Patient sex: M
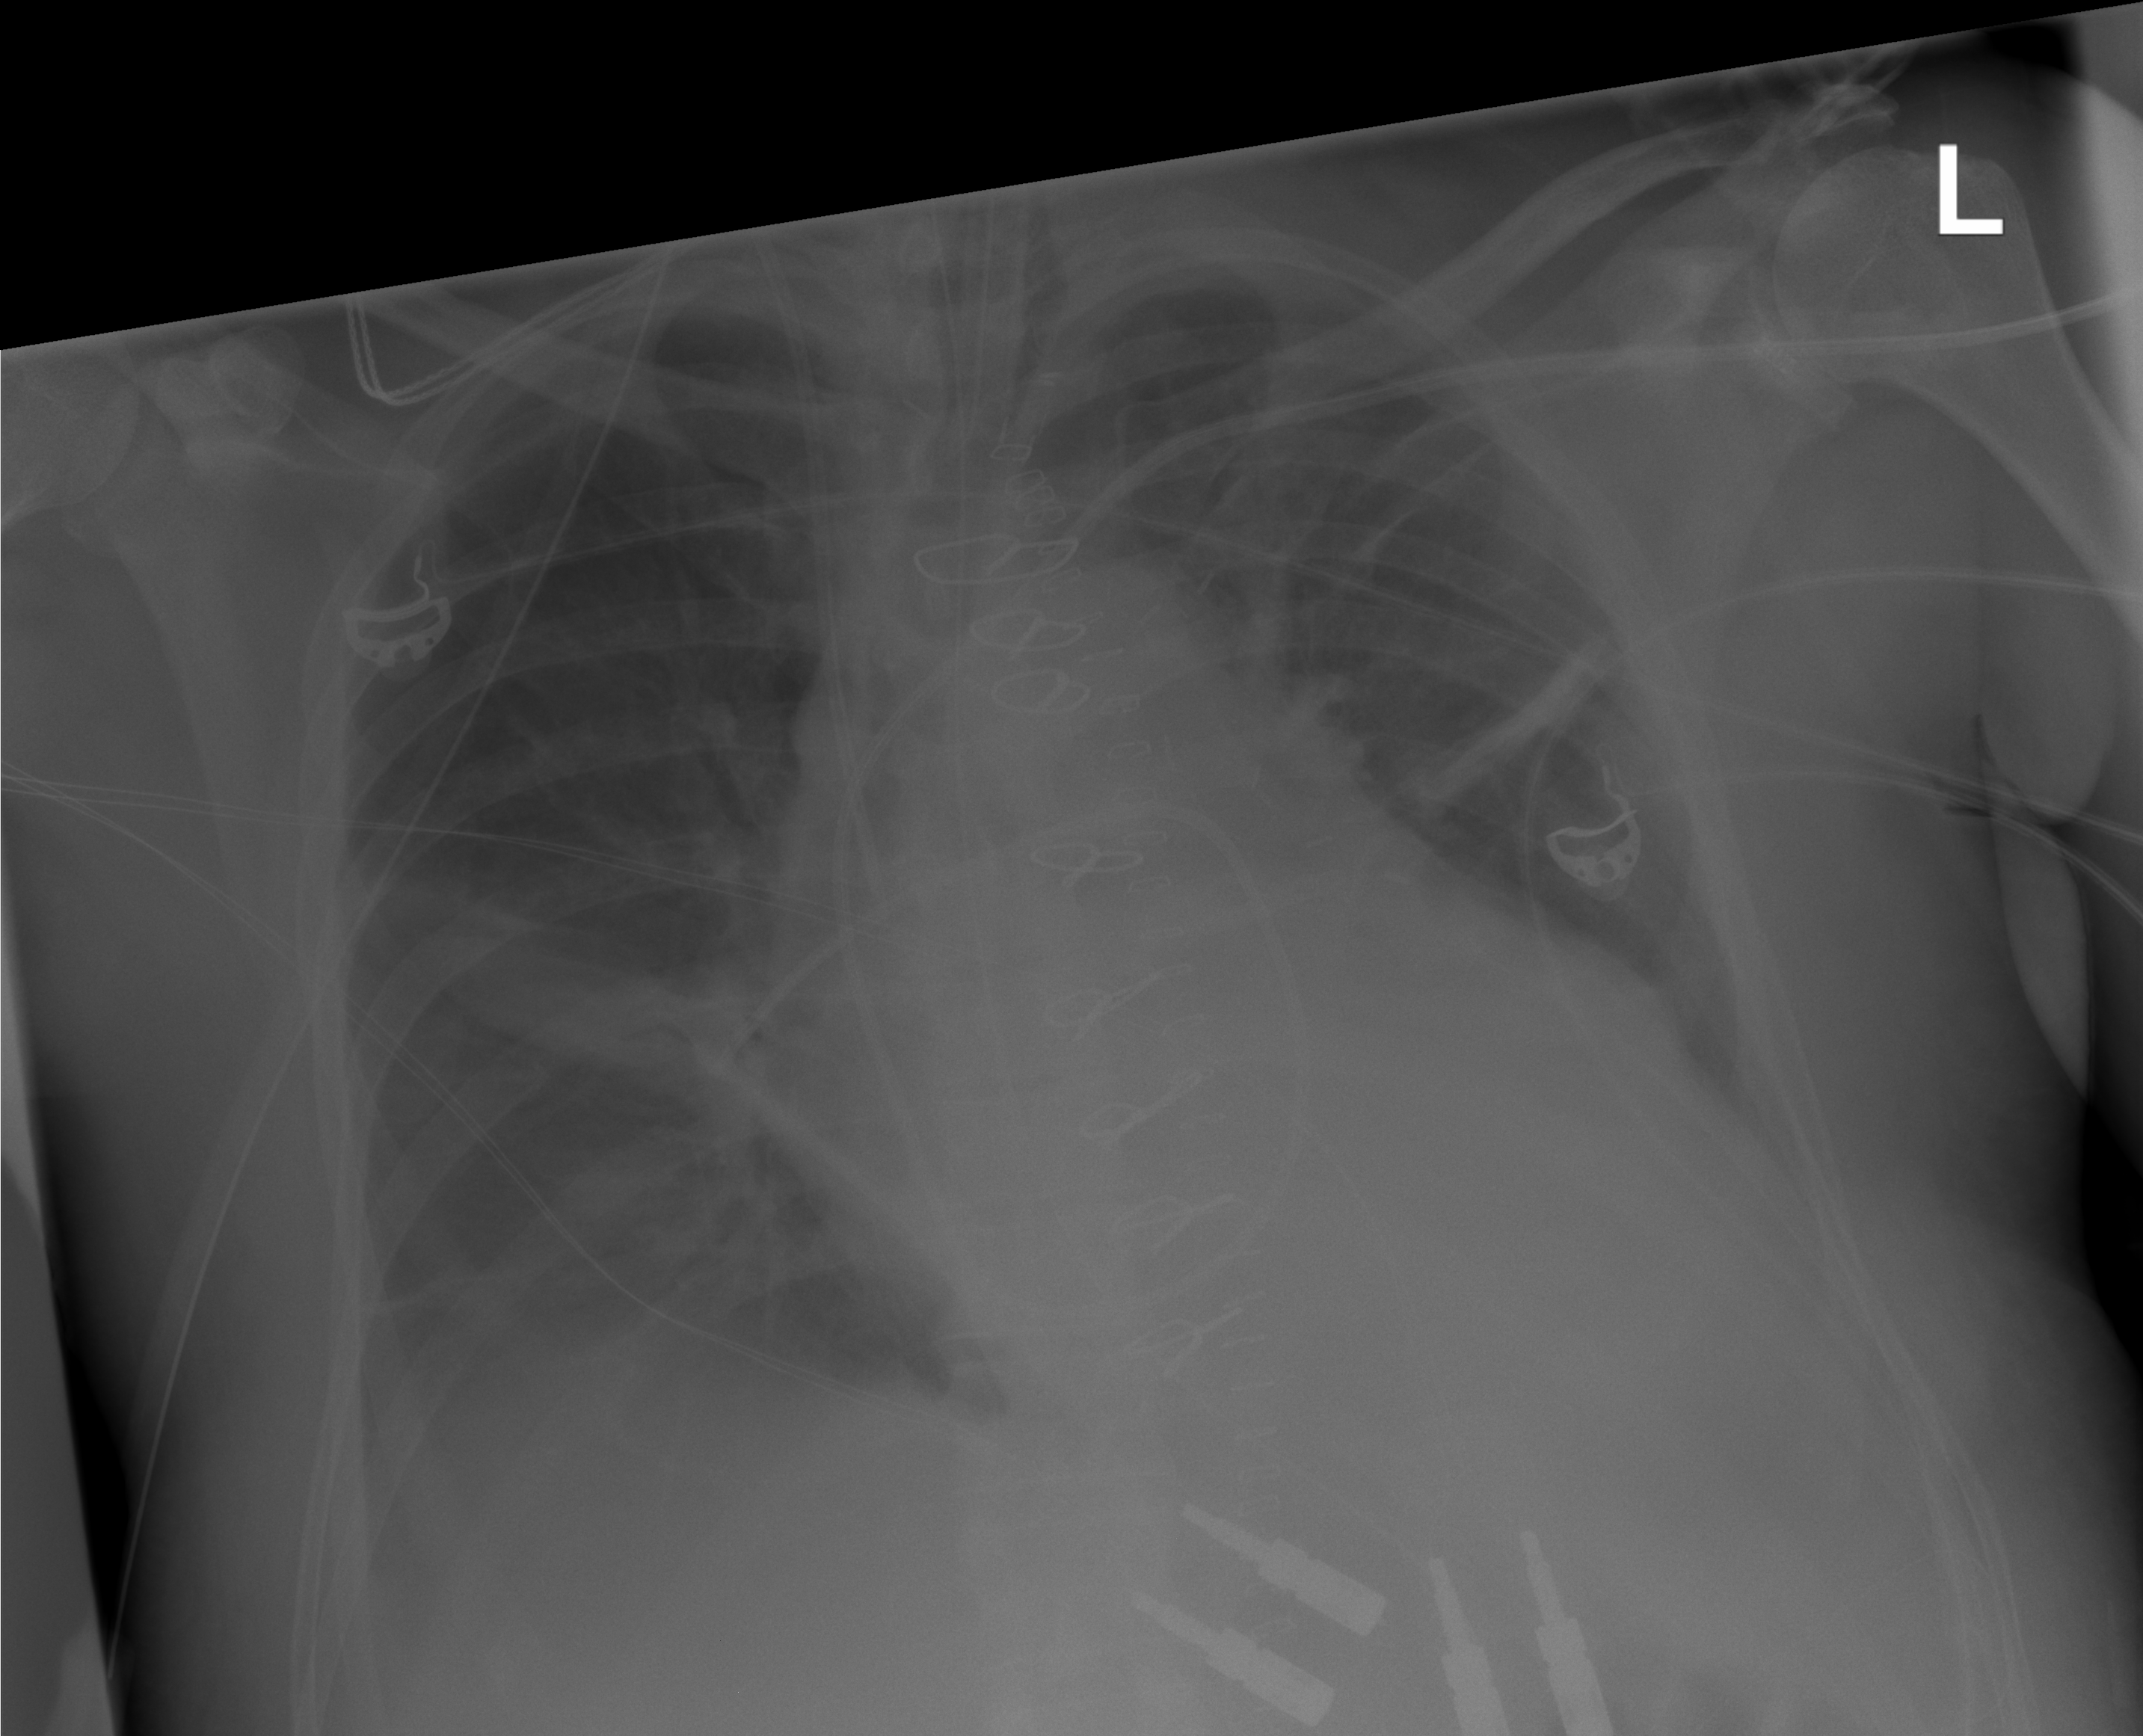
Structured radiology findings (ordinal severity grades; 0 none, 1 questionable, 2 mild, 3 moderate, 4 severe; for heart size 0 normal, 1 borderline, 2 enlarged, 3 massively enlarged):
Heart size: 2
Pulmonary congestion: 0
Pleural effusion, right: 2
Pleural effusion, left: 1
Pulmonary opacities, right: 0
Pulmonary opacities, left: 0
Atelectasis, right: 2
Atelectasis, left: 2